Question: Hi I'm trying to align output to the console window in Java using NetBeans.
ATM I have a collection of MP3Tracks (classes) in an arraylist. The user is able to sort the track by artist, album & track name etc after the sort the reordered list is via the console:
System.out.println(vector);
My MP3Track class overrides toString():
'''
@Override
public String toString(){
return(String.format("Track No: %-8s Track Title: %-25s Artist Name: %-15s Album Name: %-20s Track Length: %-10s", trackNo , trackTitle, artistName, albumName, trackLength + "
"));
'''
}
This solution works for all but the first line which is line and the first and last digit output is []. I would like all lines to line up and to remove both [] at the beginning and end. I'm a first year Software Engineering student and this in my first assignment in Java so please excuse my inexperience!
I would very much appreciate some suggestion here.
Many thanks in advance..
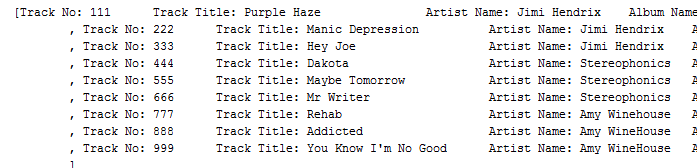
Answer: You are printing your vector using
'''
System.out.println(vector);
'''
it calls 'vector''s 'toString()' method to get its String representation and Java's String representation for 'Collection's is formatted like:
'''
[element1.toString(), element2.toString, ... ]
'''
You can just iterate over your vector and print your 'MP3Track's:
'''
for (MP3Track mp3Track : vector) {
System.out.println(mp3Track);
}
'''
And remove the '
' at the end of your the string representation of MP3Track, it would be nicer that way.
Alternatively, you create a subclass of 'Vector' class and override its 'toString()' method and use it but that would be overkill imo.